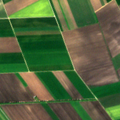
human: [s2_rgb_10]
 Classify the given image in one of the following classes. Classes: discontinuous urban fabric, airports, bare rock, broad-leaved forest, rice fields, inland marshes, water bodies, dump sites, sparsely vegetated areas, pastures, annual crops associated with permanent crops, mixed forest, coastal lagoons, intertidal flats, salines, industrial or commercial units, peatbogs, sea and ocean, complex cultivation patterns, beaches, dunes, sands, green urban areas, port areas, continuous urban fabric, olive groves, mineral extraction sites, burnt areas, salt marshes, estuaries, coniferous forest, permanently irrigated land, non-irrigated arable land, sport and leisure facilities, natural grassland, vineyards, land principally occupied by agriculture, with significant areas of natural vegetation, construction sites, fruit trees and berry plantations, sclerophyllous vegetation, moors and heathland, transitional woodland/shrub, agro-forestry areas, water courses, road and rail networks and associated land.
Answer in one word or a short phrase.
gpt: non-irrigated arable land